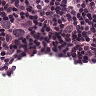
Metastatic tissue present: yes